Question: I have an iframe and I want it only to add a scrollbar when it is necessary to reveal more content. I've set overflow to "auto" on the iframe. This doesn't work in Chrome or IE:

Here's the html:
'''
<!DOCTYPE html>
<html>
<head>
<meta content="text/html; charset=utf-8" http-equiv="Content-Type">
<title>Hide iFrame scrollbars</title>
<style type="text/css">
body{
height: 500px;
}
iframe{
overflow: auto;
height: 570px;
width: 1000px;
}
</style>
</head>
<body>
<iframe src="http://www.google.co.za"></iframe>
</body>
</html>
'''
Things I've tried (and that have been suggested on SO): setting the parent element and the iframe's dimensions, setting scrolling="no" on the iframe, setting overflow to "hidden". All of these result in unwanted behaviour.
How do I get the scrollbar to appear only when needed?
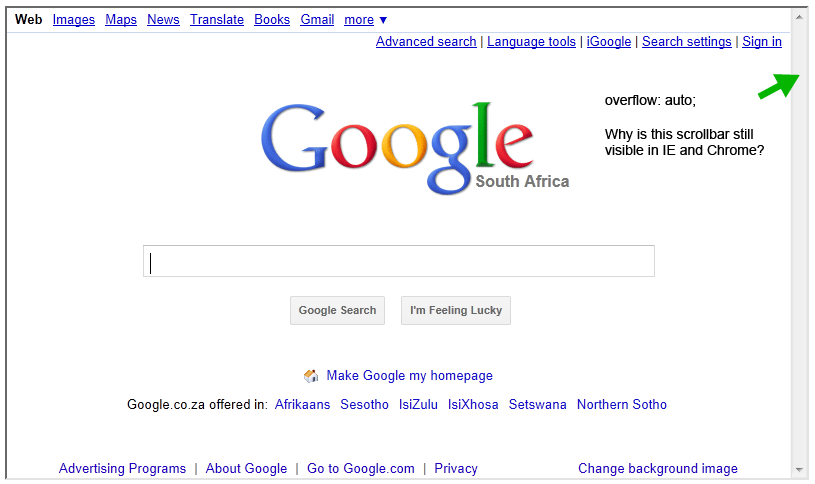
Answer: This scroll in Chrome ( and i assume in IE too ) is setted by html ( or body , I don't remember exactly now ) element in iframe